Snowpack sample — Snodgrass Mountain, Crested Butte, Colorado (2/4/25, 12:06 PM MST)
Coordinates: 38.923, -106.968
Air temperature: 35 °F
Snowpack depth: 80 cm
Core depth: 50 cm
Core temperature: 30.2 °F
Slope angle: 14°, slope face: 78°
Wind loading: low
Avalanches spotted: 0
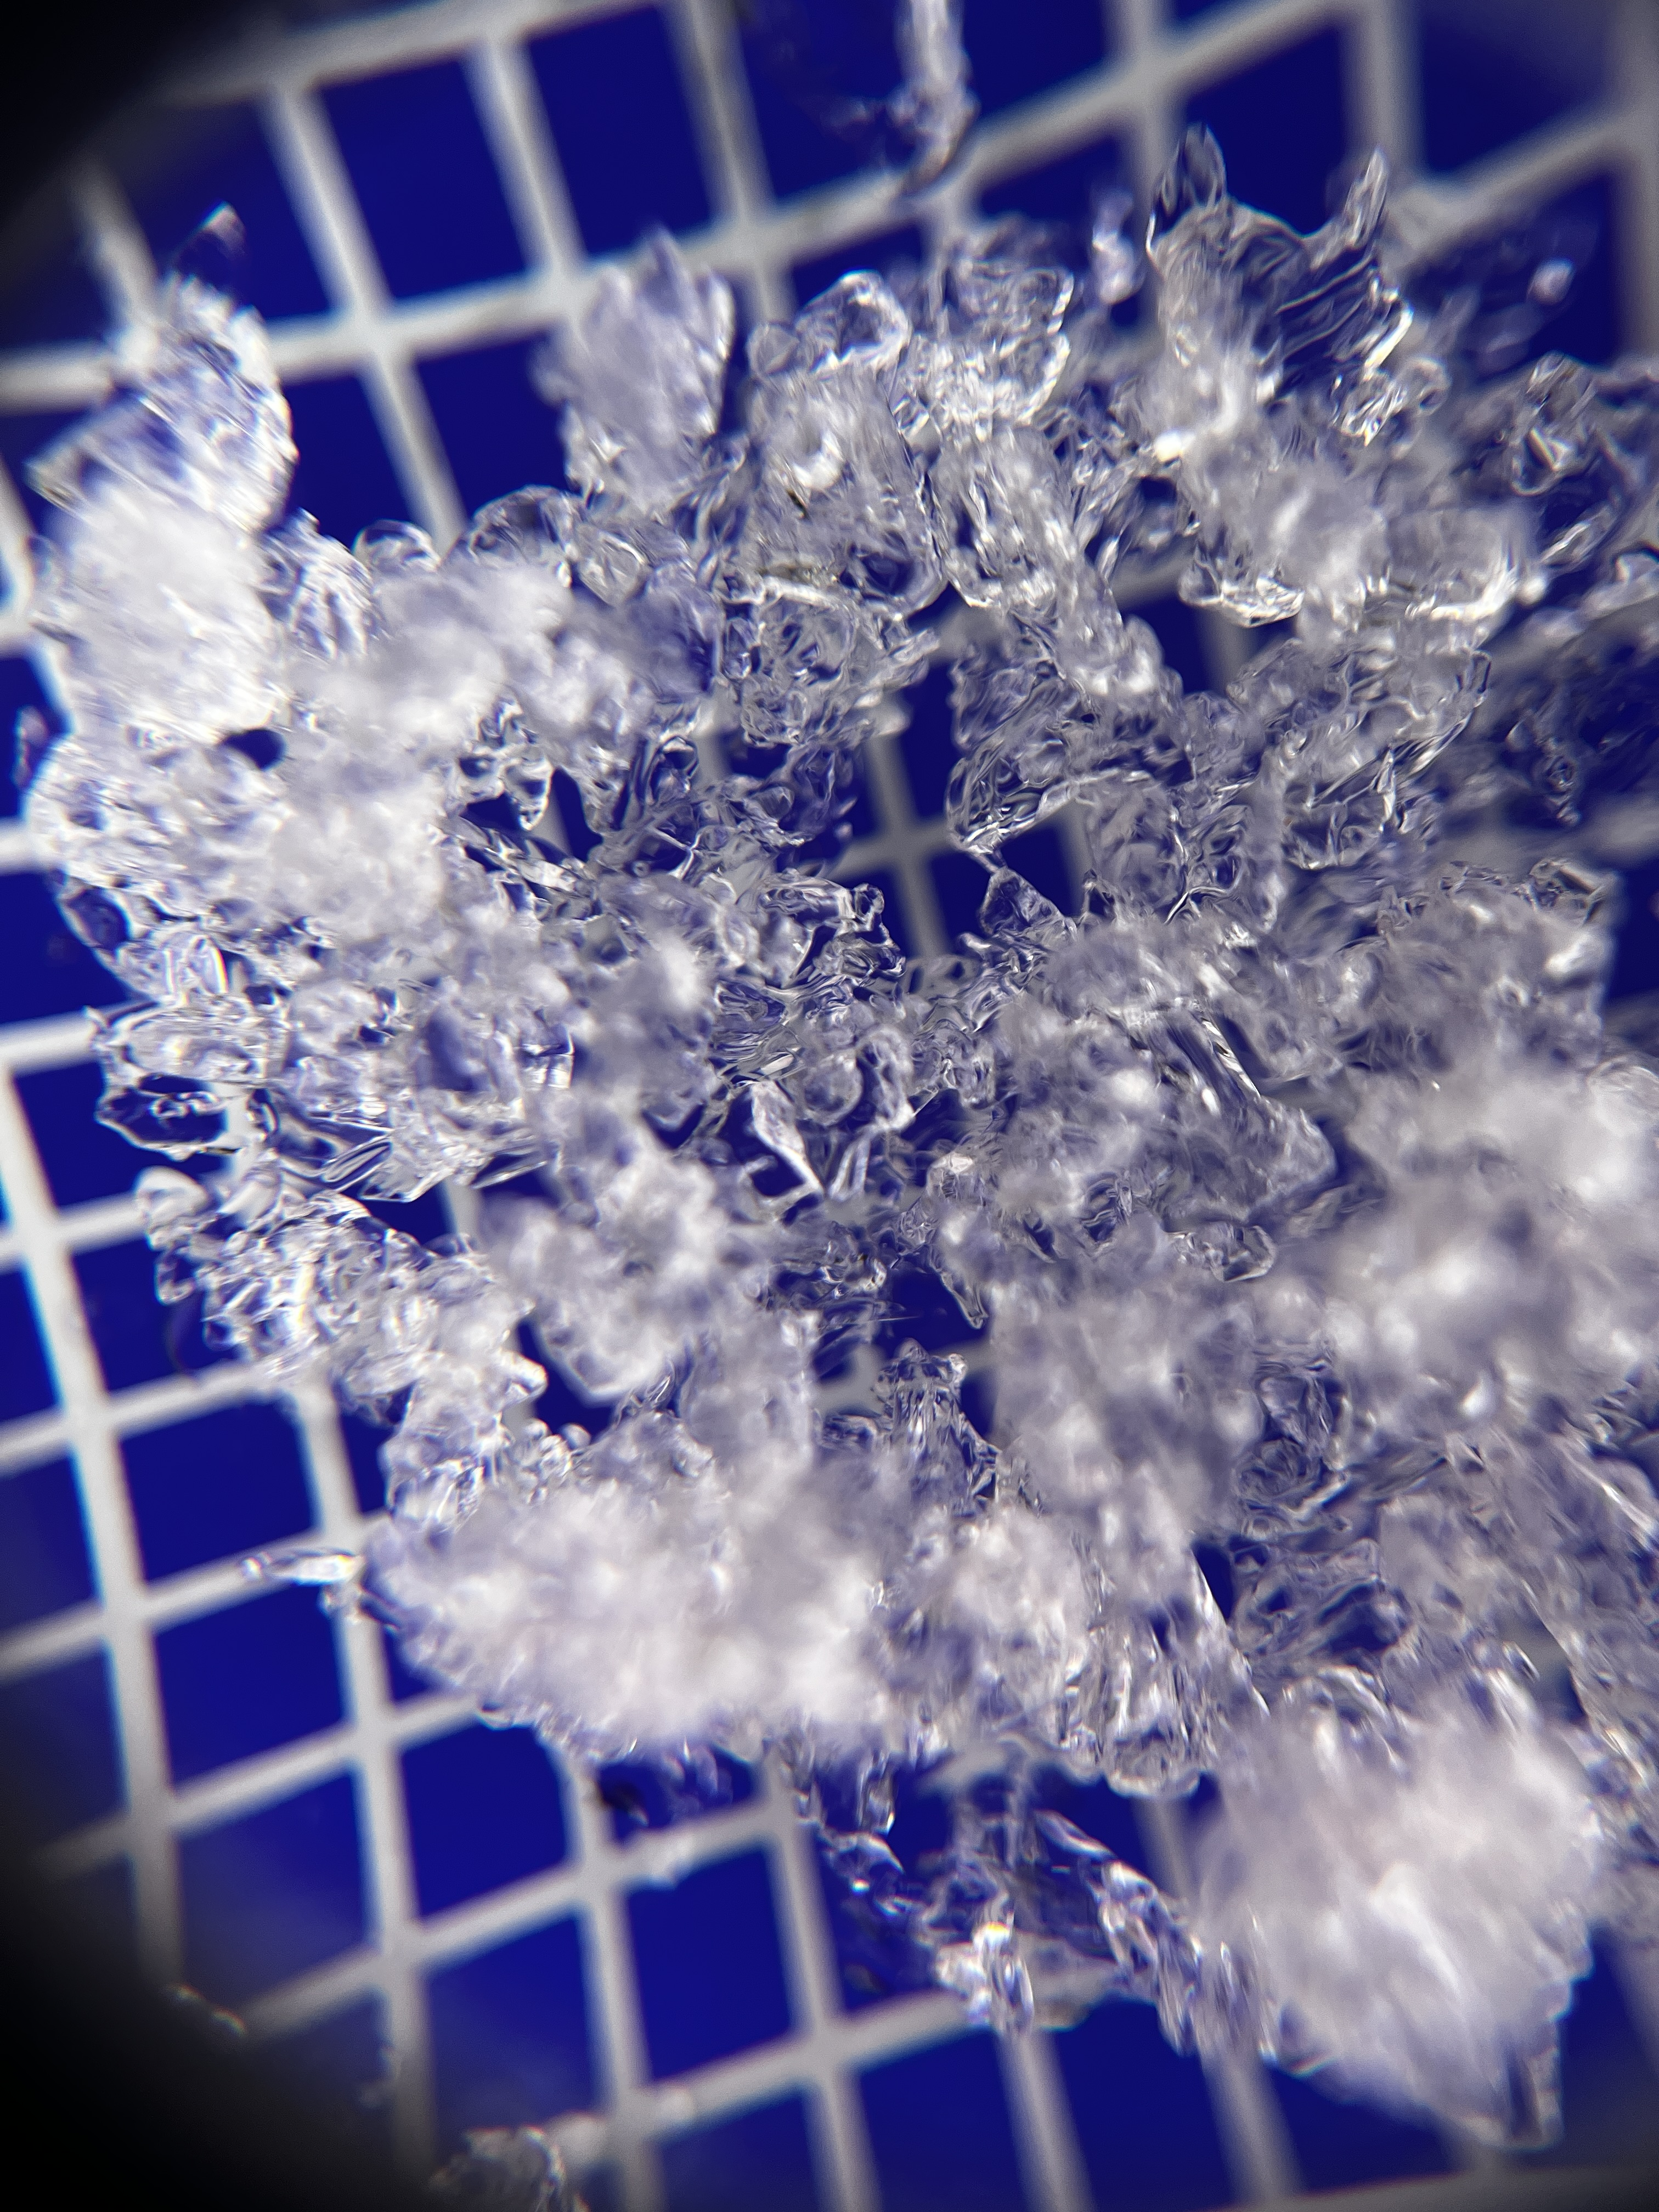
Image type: magnified_profile
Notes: No avalanches nearby, unusually warm weather for the last month reported by residents, Collected 25 yards from treeline